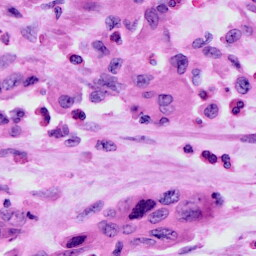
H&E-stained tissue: Cervix